Question: I want to create a program which will have several modules in different folders. Main program will determine which module need to load and will load it. Beside it will load some core functions too.
I created prototype of this logic and it works good.
But since I'm new in <URL>, I'm not sure what went right way to implement this.
For now I have next structure of files:

(main program):
'''
aoc = {}
aoc_base_path = debug.getinfo(1).source:match("@(.*)/.*$") -- base path to my program
if not aoc_base_path then
aoc_base_path = ''
else
aoc_base_path = aoc_base_path..'/'
end
local aoc_base_arg={...}
dofile(aoc_base_path.."core/core")
local module = assert(loadfile(aoc_base_path.."modules/"..aoc_base_arg[1].."/module"))
local arg = table.copy(aoc_base_arg) -- this is my custom function (I'm not provide you with listing, it just copy one table to another one
table.remove(arg,1)
module(arg,aoc) -- pass to module all arguments except first one
'''
(core functions loader):
'''
dofile (aoc_base_path..'core/move')
'''
:
'''
local function move(direction, refuel, dig, attack)
-- some logic in local function (to not be overwriten in module)
end
function aoc.move()
-- global function (it logic can be changed by module in case it needed)
return move()
end
'''
(module):
'''
local arg={...} -- I passed 2 arguments in aoc main program
arg = arg[1]
local aoc = arg[2]
aoc.move()
'''
For now
> aoc mine
or
> path/to/aoc mine
work OK. But can anyone point me if I doing something wrong?
changed logic with getting 'aoc_base_path'
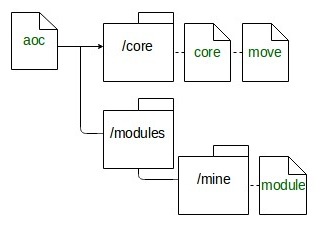
Answer: You can simplify a bit:
'''
aoc = {}
aoc_base_path = debug.getinfo(1).source:match("@(.*/)") or ''
dofile(aoc_base_path.."core/core")
local module = assert(loadfile(aoc_base_path.."modules/".. ... .."/module"))
module({select(2,...)},aoc)
'''